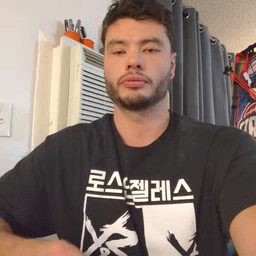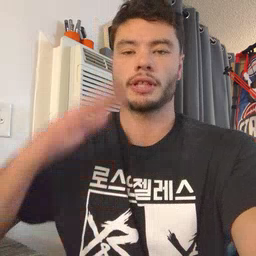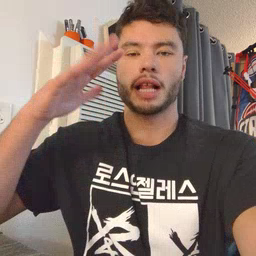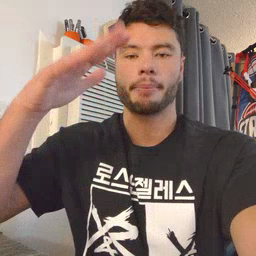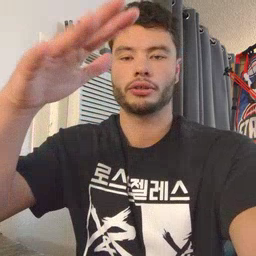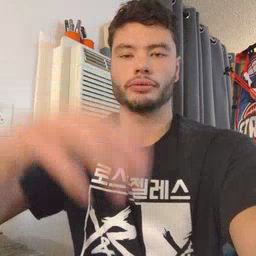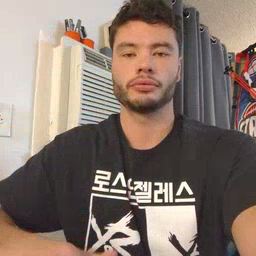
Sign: helicopter